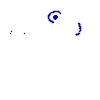
Particle: kaon